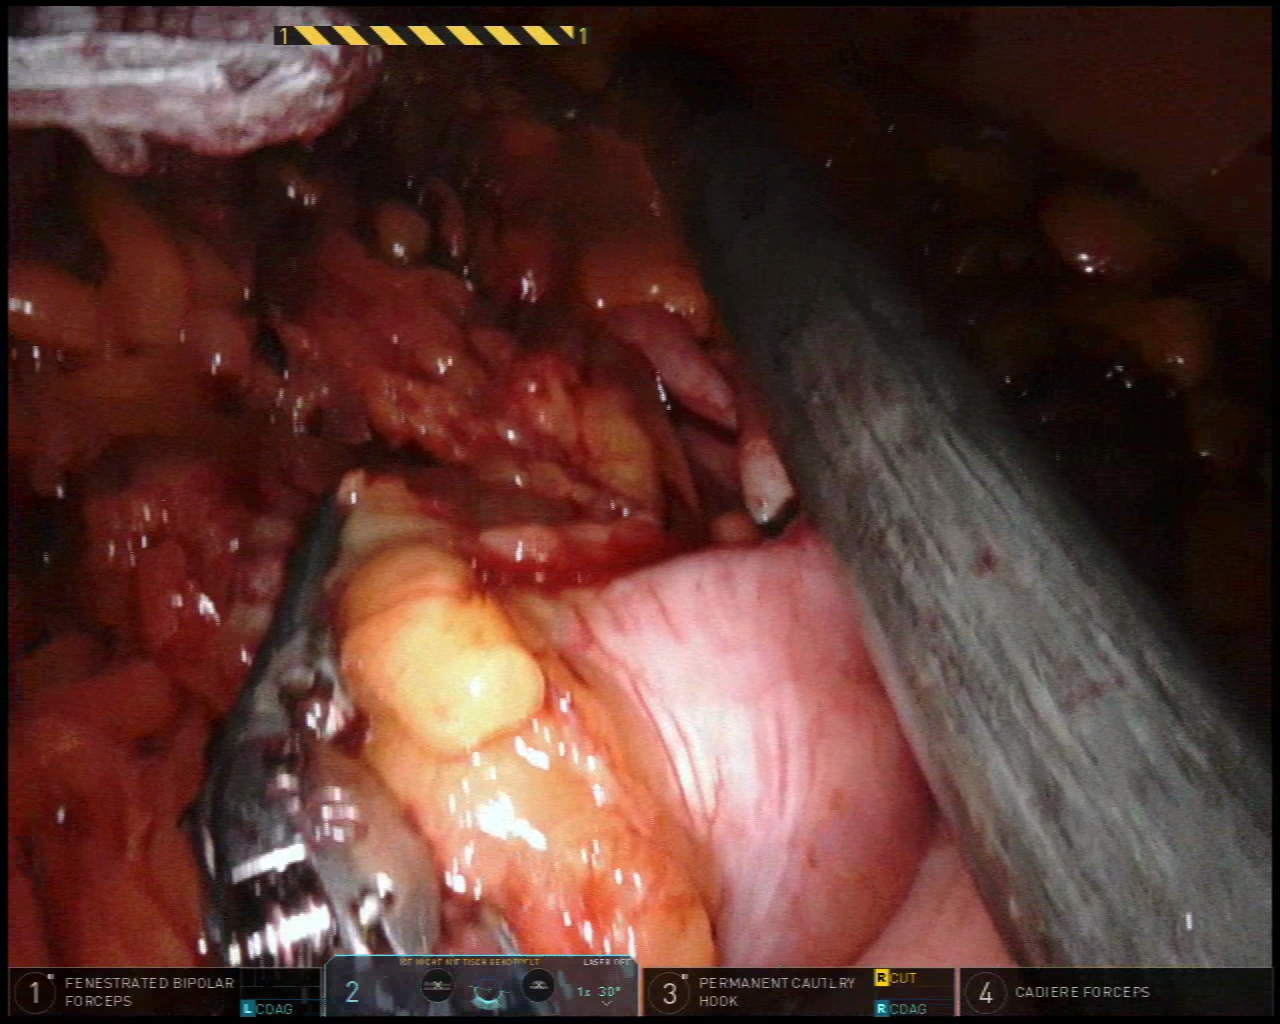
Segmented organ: colon
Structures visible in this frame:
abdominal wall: no
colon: yes
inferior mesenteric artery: no
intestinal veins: no
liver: no
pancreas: no
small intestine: no
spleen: no
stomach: no
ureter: no
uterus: no
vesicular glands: no